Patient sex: M
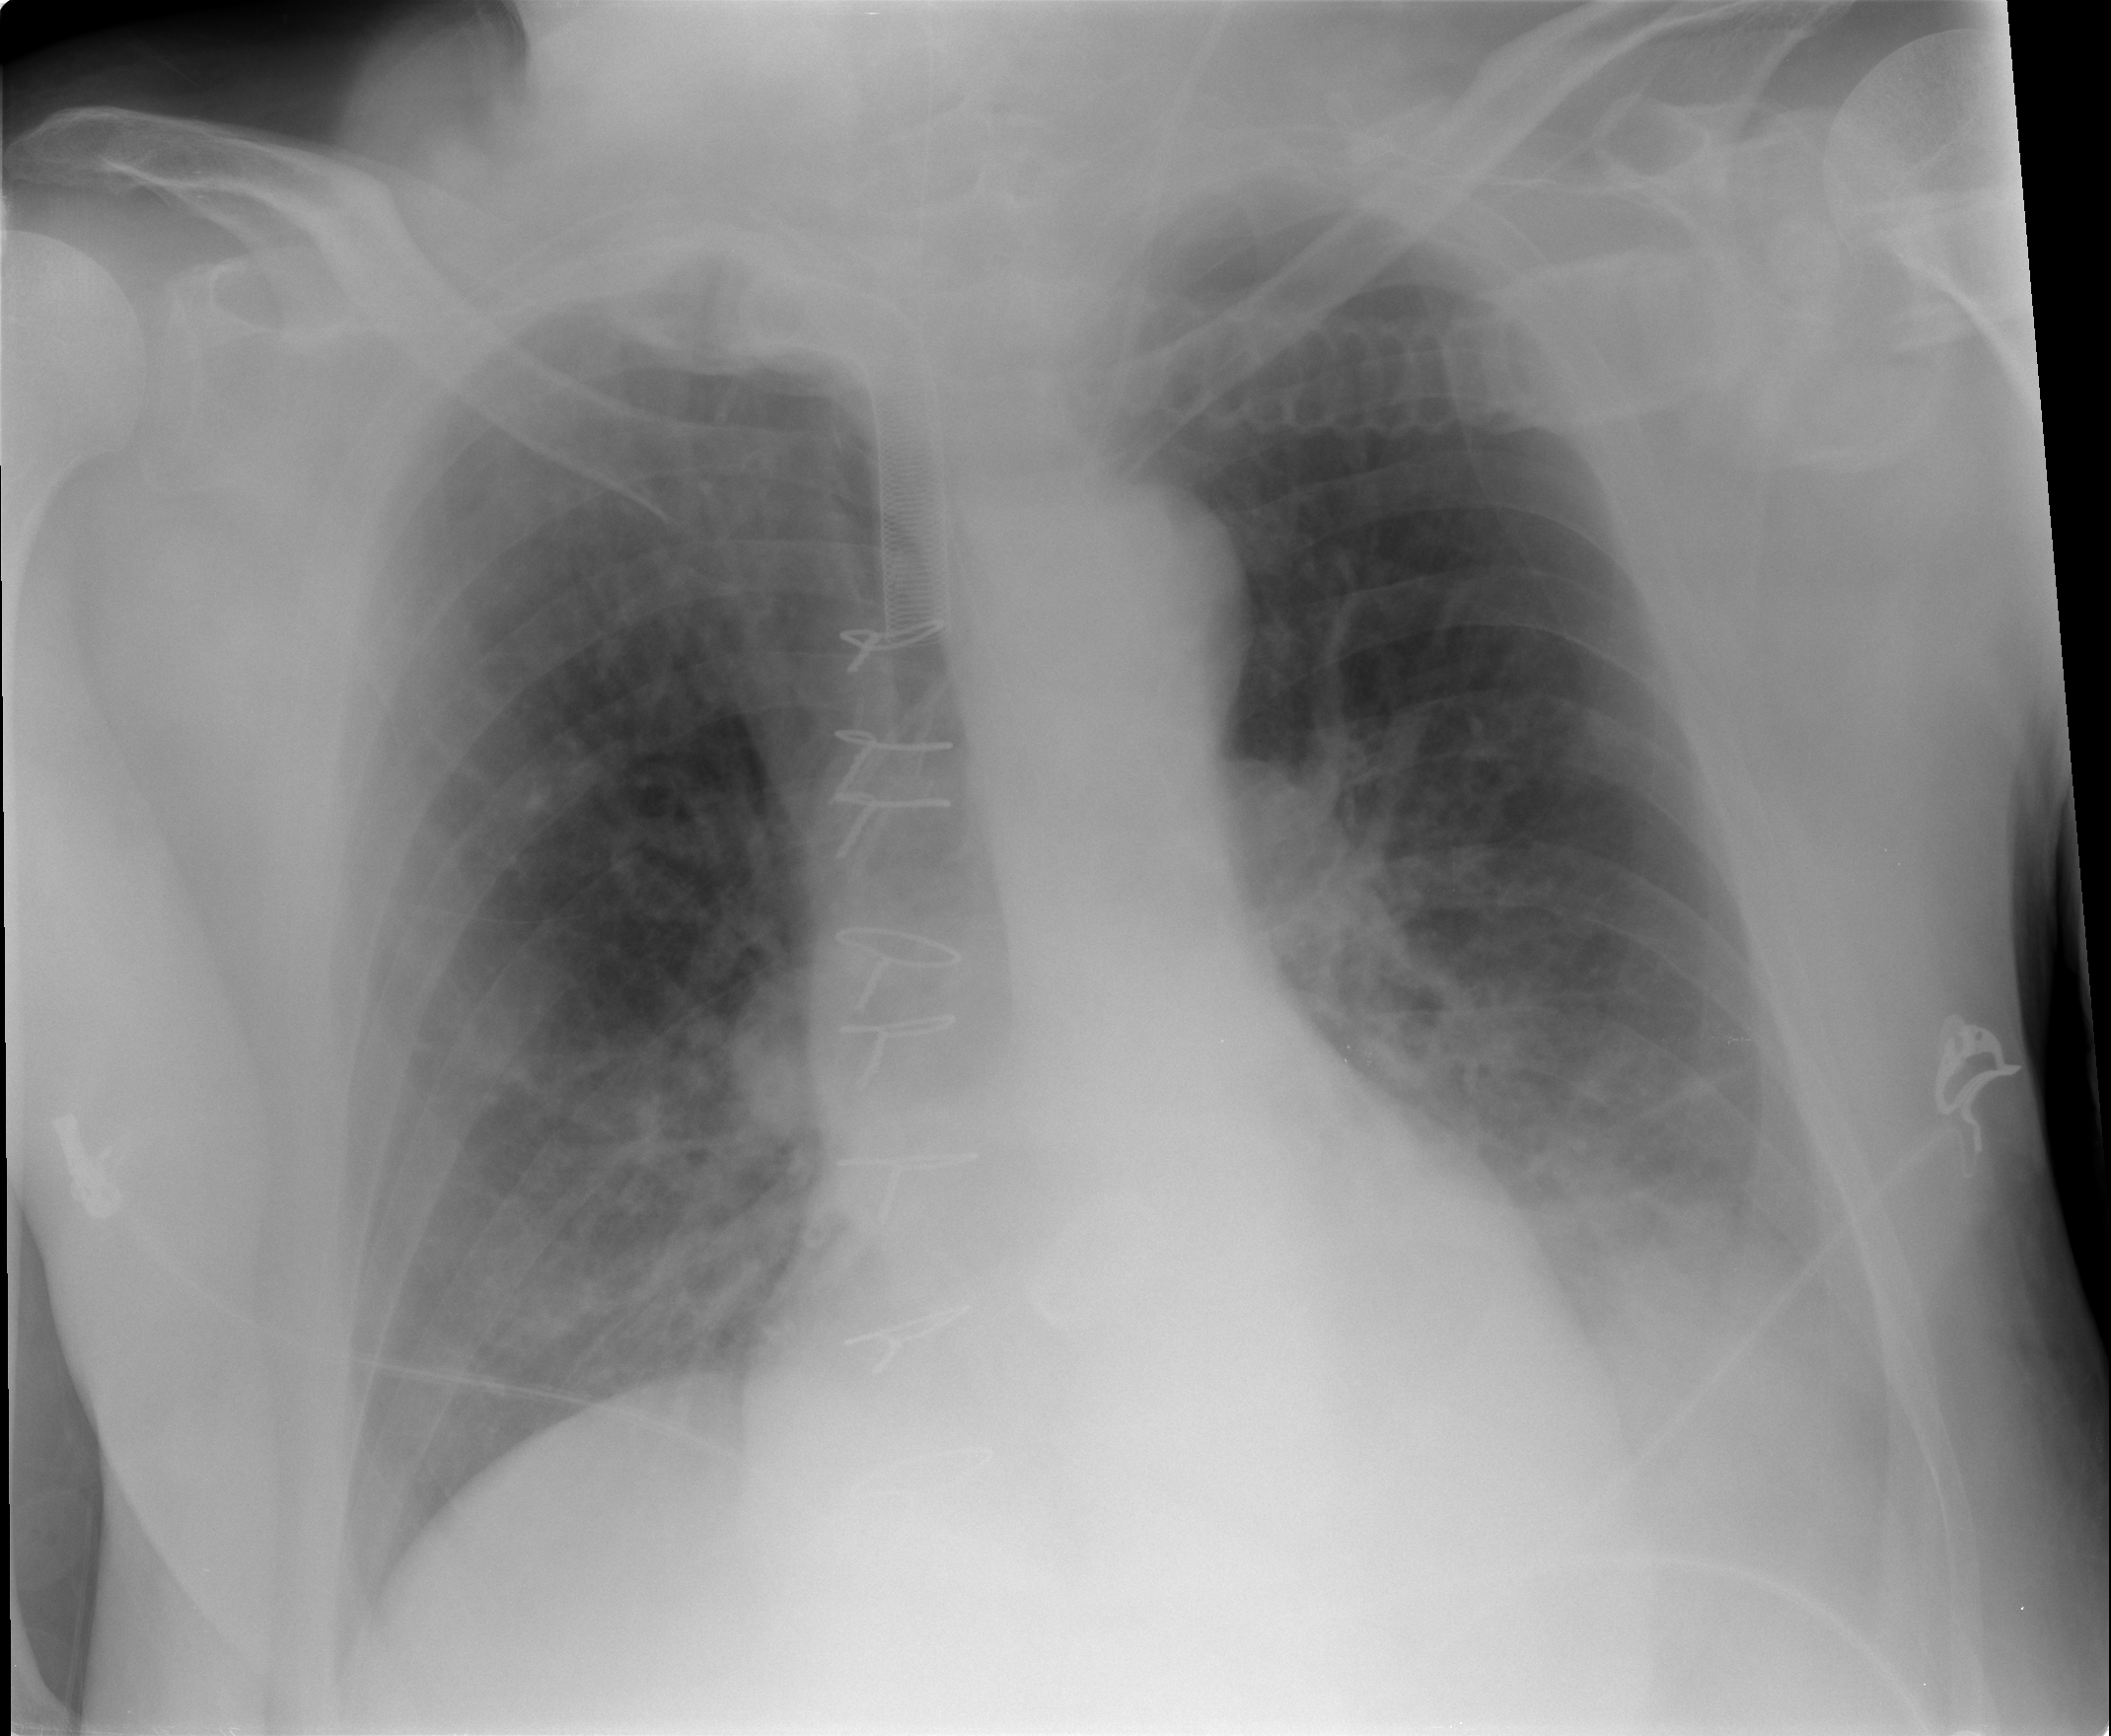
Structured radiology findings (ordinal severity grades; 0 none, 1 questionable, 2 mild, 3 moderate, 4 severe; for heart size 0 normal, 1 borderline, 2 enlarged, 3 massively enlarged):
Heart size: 0
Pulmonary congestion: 2
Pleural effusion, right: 2
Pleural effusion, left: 2
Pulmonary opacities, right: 1
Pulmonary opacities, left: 1
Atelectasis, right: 2
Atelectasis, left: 2